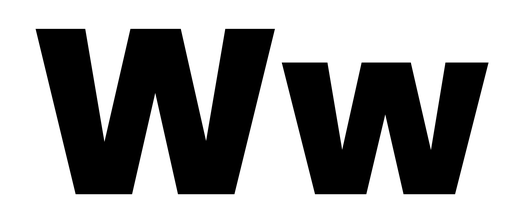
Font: Poppins-ExtraBold